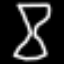
Label: hourglass